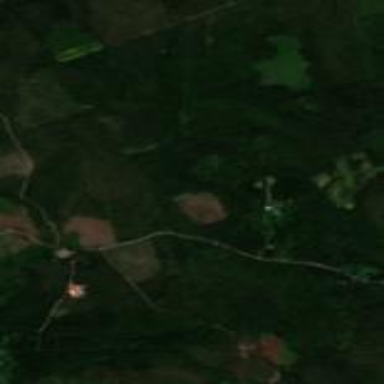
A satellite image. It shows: Forest area.